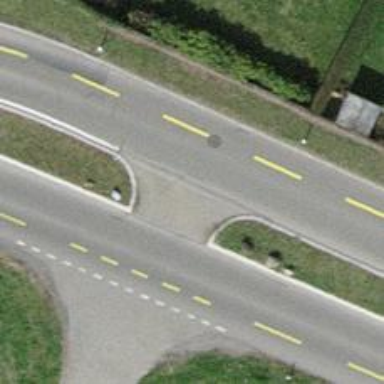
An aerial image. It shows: Tertiary road with designated cycle lane.